Field crop: tomato
Growth stage: 2
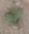
Species: solanum